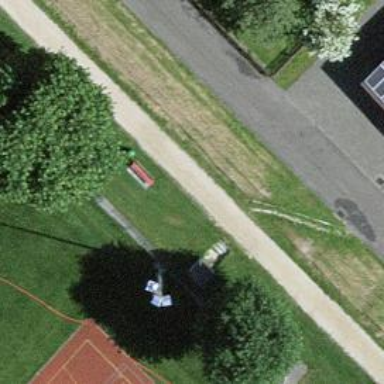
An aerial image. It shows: Red bench.